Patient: sex F, age 63
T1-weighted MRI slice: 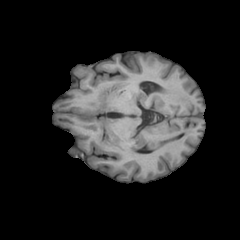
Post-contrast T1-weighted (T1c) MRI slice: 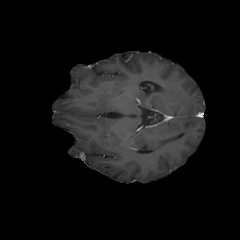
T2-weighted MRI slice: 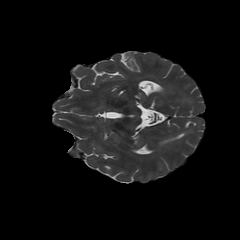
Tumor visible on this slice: no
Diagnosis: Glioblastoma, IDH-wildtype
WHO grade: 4